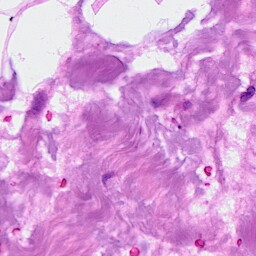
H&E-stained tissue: Breast